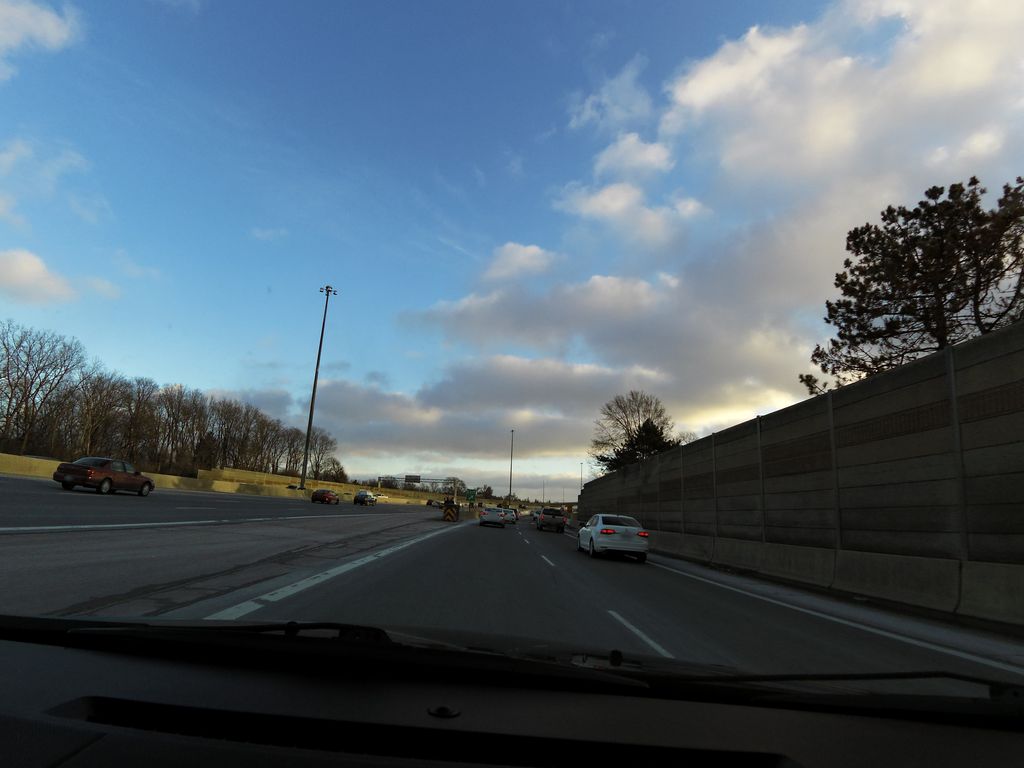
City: kitchener-waterloo